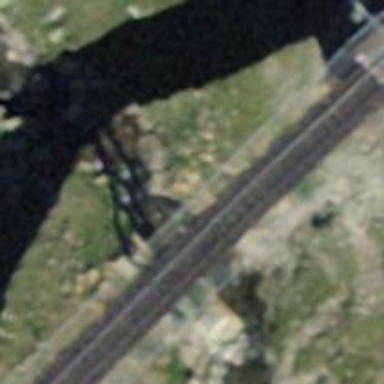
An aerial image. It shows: Narrow-gauge railway bridge with electrified contact line.